На рисунке показаны два однородно заряженных тонких кольца радиусом $R$ и зарядом $Q$ ($Q > 0$). Их центры лежат на оси $Oz$, их плоскости перпендикулярны ей. Центры колец $O_1$ и $O_2$ находятся на одинаковом расстоянии $D$ от лежащего между ними центра координат $O$. При решении задачи силой тяжести можно пренебречь. Заряженная частица массой $m$ и зарядом $q$ ($q > 0$) движется вдоль положительного направления оси $Oz$ из $z=-\infty$. Известно, что её скорости достаточно, чтобы пройти через кольца.
Постройте характерный график зависимости кинетической энергии $E_k$ частицы от координаты $z$. Найдите, при каких $D$ реализуются различные качественные варианты графика.
Опишите возможные варианты движения частицы, выпущенной с некоторой скоростью вдоль оси $Oz$ из точки $z=0$.
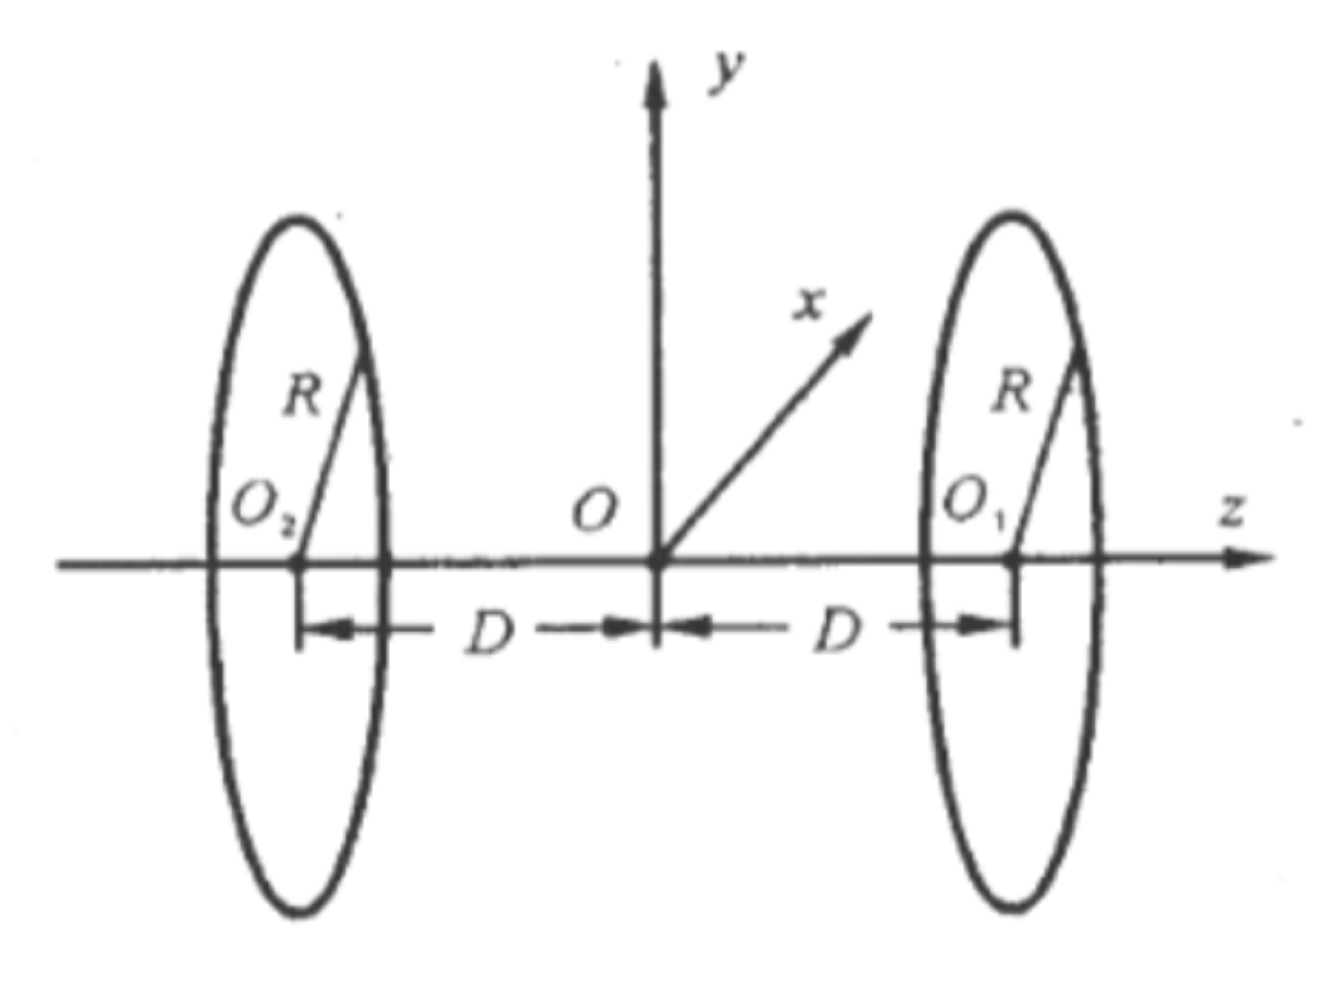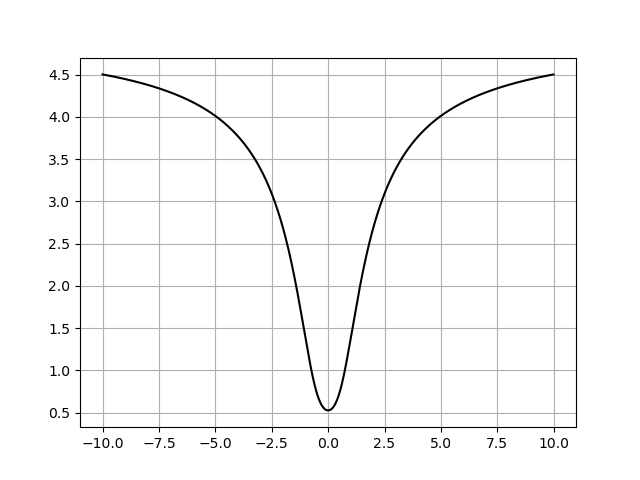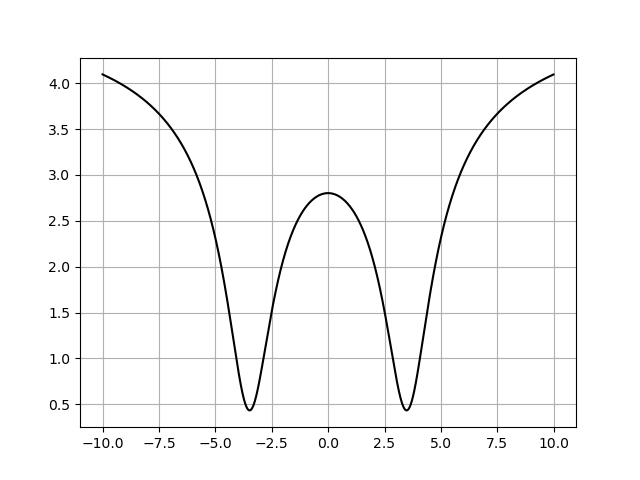
Постройте характерный график зависимости кинетической энергии $E_k$ частицы от координаты $z$. Найдите, при каких $D$ реализуются различные качественные варианты графика.
Ответ: При значениях$$D < \frac{R}{\sqrt2}$$$E_k(z)$ показана на рисунке 1. При значениях$$D > \frac{R}{\sqrt2}$$$E_k(z)$ показана на рисунке 2.

Опишите возможные варианты движения частицы, выпущенной с некоторой скоростью вдоль оси $Oz$ из точки $z=0$.
Ответ: При $D < \frac{R}{\sqrt2}$ возможен только уход частицы на бесконечность; при $D > \frac{R}{\sqrt2}$ возможен как уход частицы на бесконечность, так и ангармонические колебания частицы в пространстве между кольцами.
Темы:
T, Электромагнетизм, Китайские, Движение в электрическом поле, Расчет полей